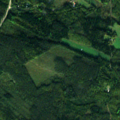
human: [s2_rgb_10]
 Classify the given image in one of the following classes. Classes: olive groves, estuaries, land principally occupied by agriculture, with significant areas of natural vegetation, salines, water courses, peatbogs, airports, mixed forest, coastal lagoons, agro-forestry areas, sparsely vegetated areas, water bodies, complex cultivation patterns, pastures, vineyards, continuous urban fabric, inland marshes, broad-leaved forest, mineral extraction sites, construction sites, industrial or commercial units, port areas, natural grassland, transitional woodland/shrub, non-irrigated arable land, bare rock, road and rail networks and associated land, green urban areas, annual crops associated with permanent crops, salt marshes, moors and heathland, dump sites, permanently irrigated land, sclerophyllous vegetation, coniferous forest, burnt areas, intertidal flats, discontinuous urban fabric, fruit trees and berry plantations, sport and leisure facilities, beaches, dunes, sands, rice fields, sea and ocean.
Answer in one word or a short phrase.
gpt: coniferous forest, mixed forest